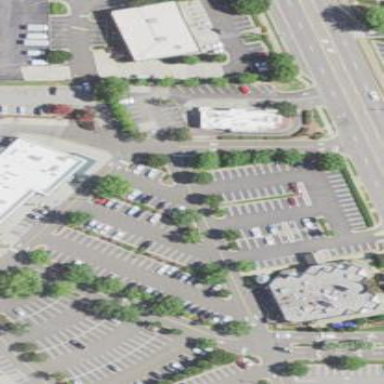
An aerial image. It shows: Parking area with surface.